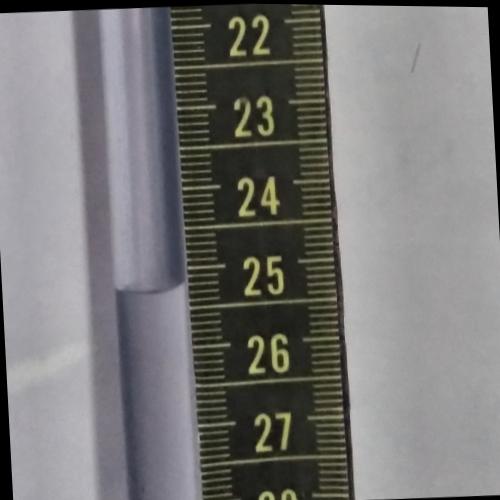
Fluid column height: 25.2 cm